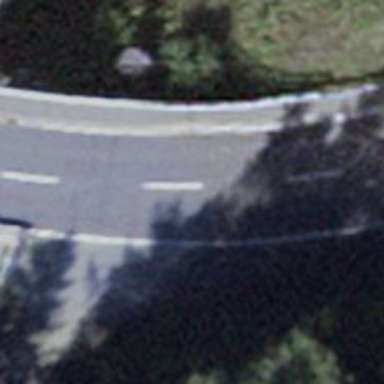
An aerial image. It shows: Primary highway bridge with asphalt surface.